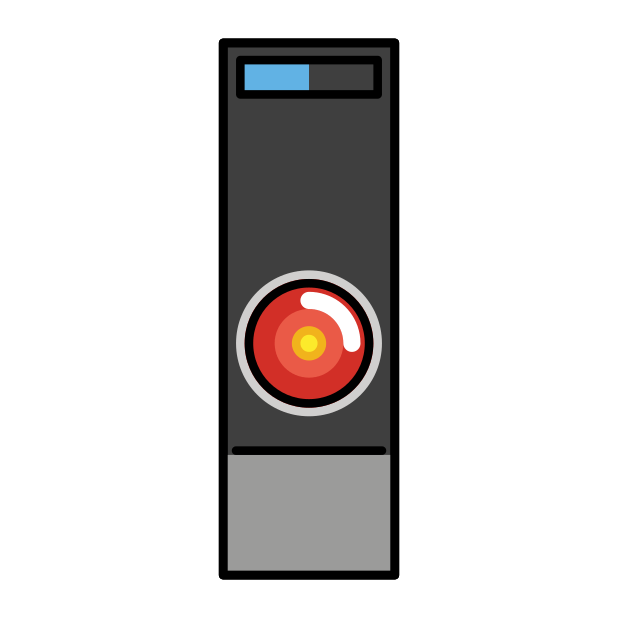
HAL 9000